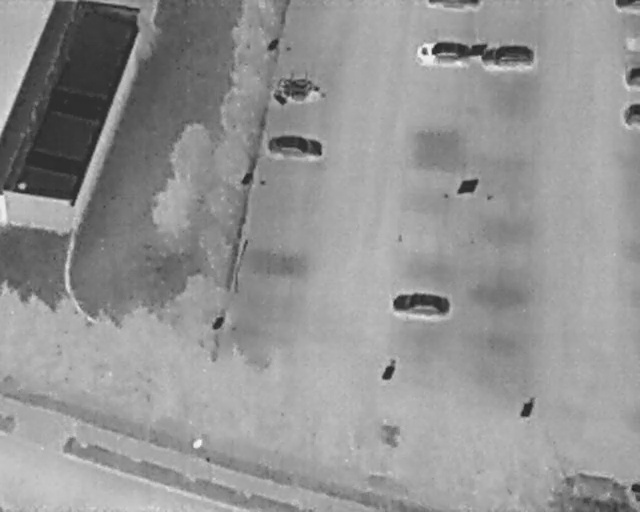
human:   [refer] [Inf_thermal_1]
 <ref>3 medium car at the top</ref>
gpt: <box>[[44, 12, 48, 22, 2], [44, 23, 48, 34, 2], [67, 4, 71, 15, 2]]</box>

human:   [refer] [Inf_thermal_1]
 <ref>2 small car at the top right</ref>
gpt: <box>[[96, 13, 100, 16, 2], [96, 20, 100, 23, 2]]</box>